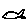
Label: fish